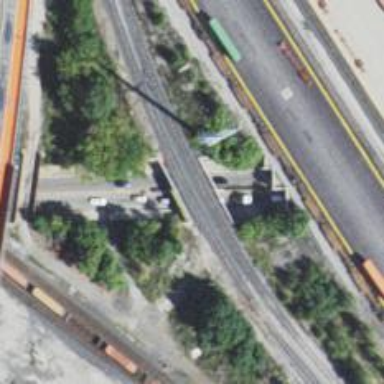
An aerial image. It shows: Railway yard with bridge over the rail.